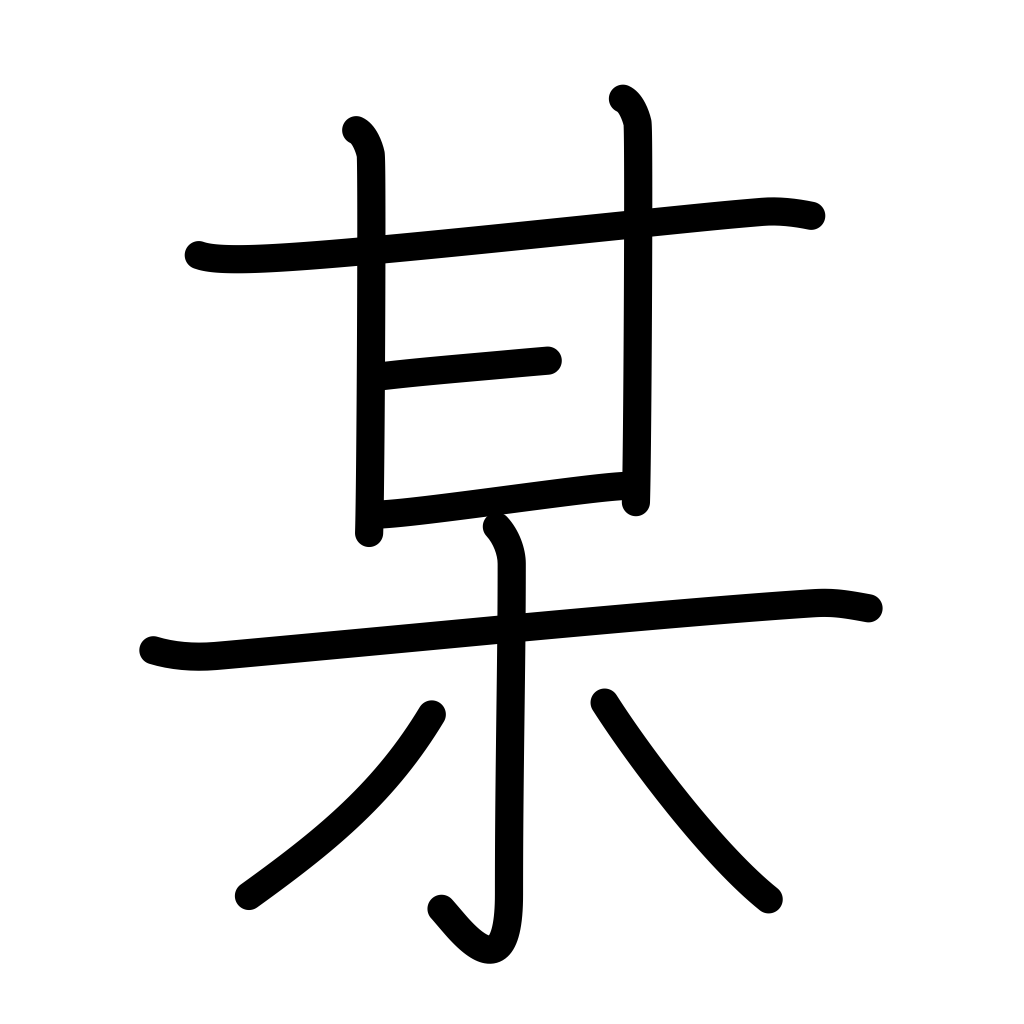
Meaning: so-and-so, one, a certain, that person